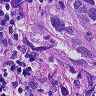
Metastatic tissue present: yes